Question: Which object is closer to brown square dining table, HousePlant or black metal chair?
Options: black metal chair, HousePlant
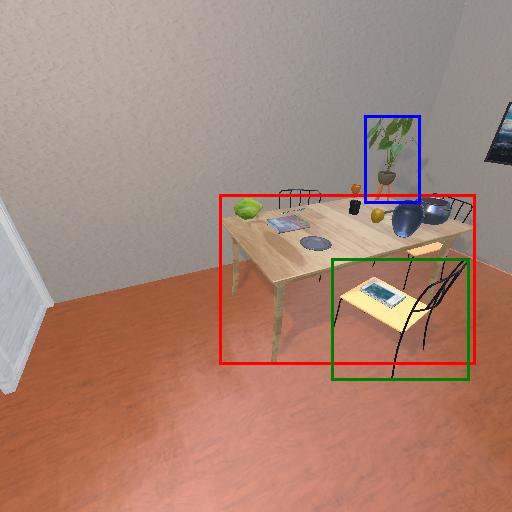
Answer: black metal chair